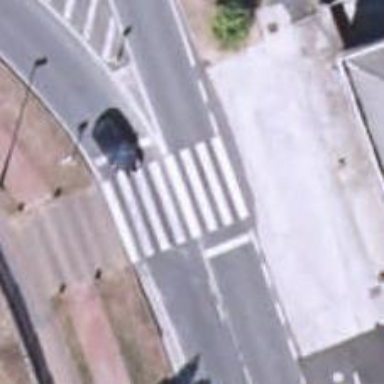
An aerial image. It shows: Zebra crossing on the road.